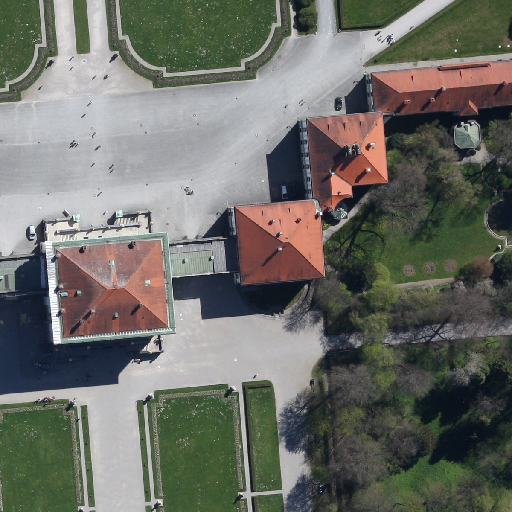
Referring expression: light-duty vehicle